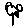
Label: flower